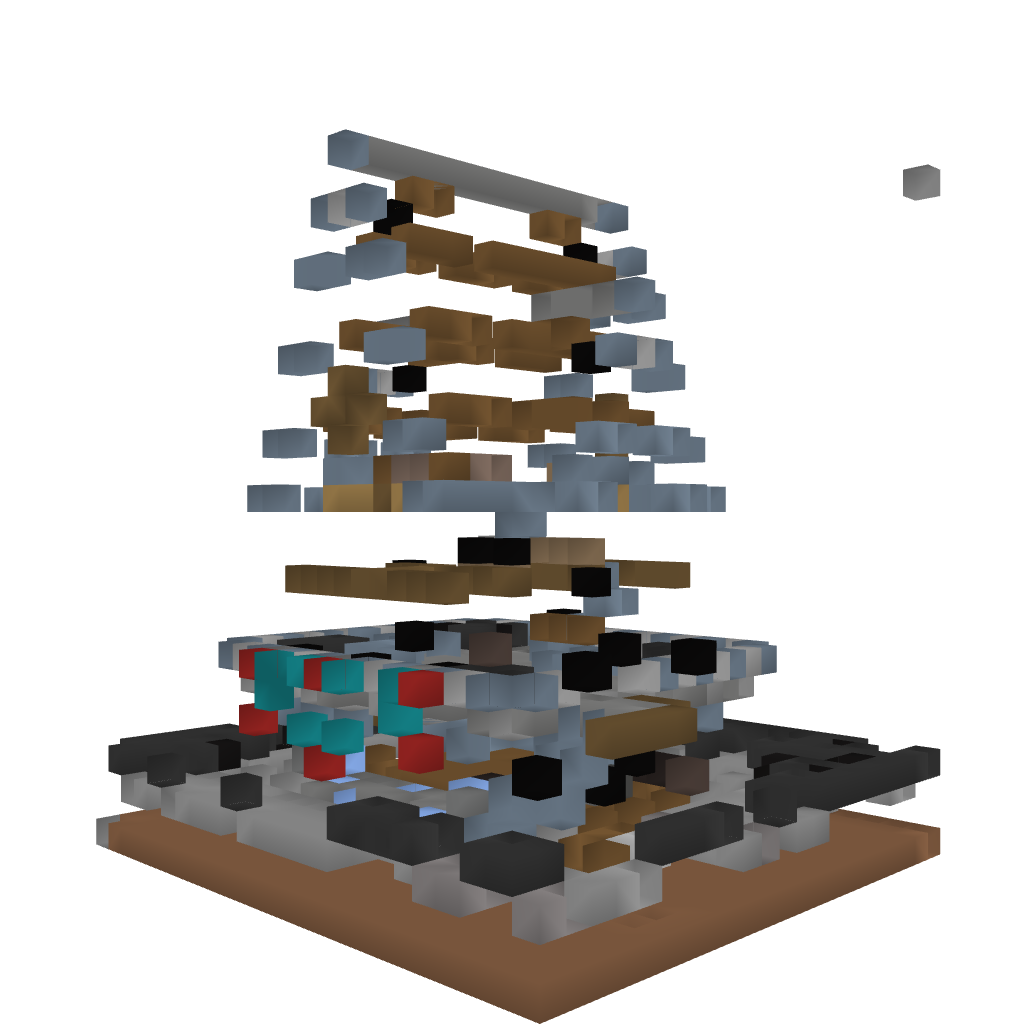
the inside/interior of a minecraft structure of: Blue Wolf Inn